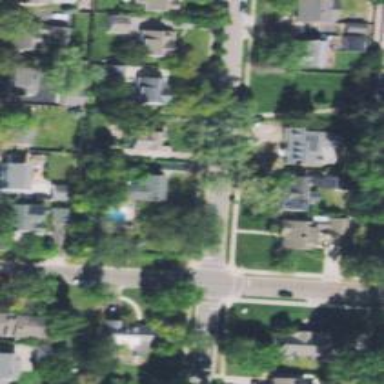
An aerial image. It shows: Residential driveway serving as service road.